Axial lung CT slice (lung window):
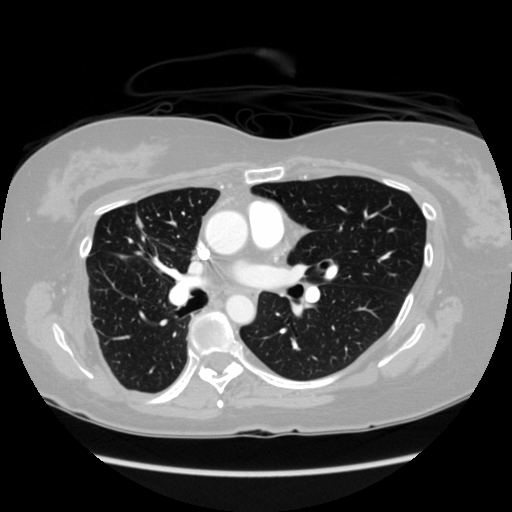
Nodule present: no